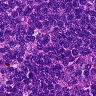
Metastatic tissue present: no